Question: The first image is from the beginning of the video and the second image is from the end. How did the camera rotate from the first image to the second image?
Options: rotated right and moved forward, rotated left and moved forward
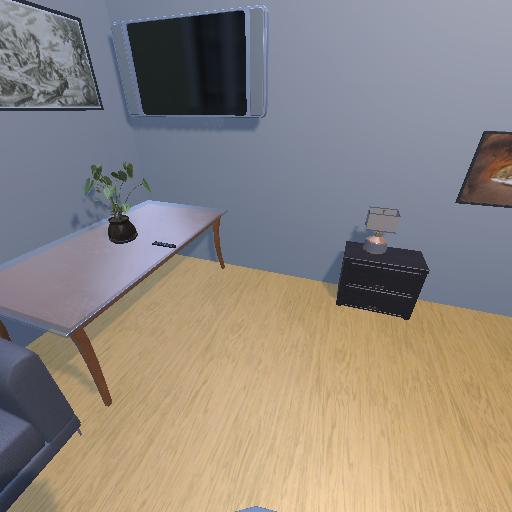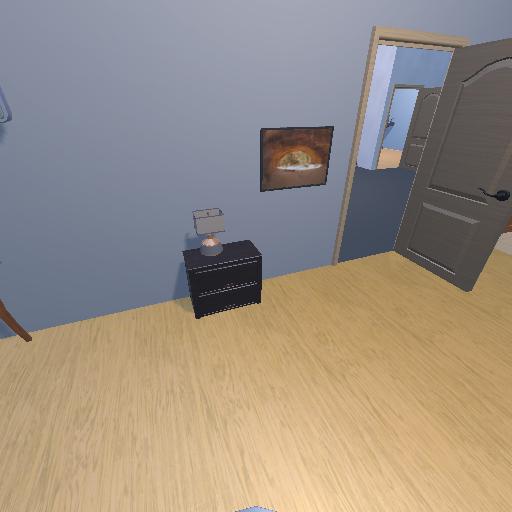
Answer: rotated right and moved forward